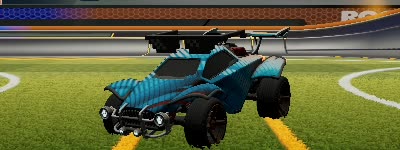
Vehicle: octane